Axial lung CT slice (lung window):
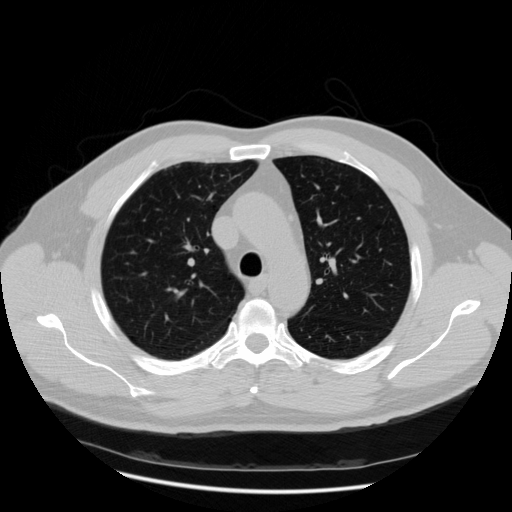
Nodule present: no